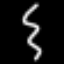
Label: squiggle